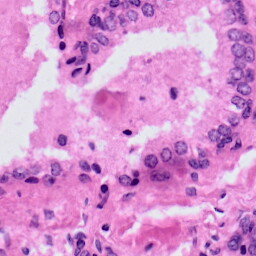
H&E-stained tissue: Prostate